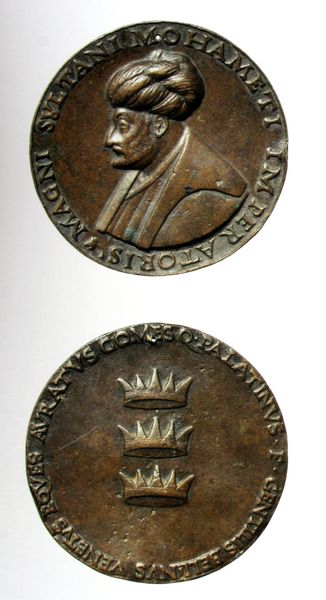
Titel: Medaillenbildnis Sultan Mehmed II.
Künstler: Gentile Bellini
Standort: Berlin
Institution: Staatliche Museen Preußischer Kulturbesitz, Münzkabinett
Schlagwörter: kopf, mann, weiß, braun, frisur, mund, nase, ohr, profil, alt, bart, falten, gesicht, rahmen, silber, bildnis, portrait, porträt, auge, gold, haare, mantel, drei, brustbild, krone, kreis, rund, relief, schrift, zwei, kaiser, könig, inschrift, büste, metall, bronze, oberkörper, messing, medaillon, orient, orientalisch, geld, rückseite, asien, kupfer, seite, text, herrscher, vorderseite, zacken, arabisch, seiten, medaille, turban, islam, römisch, sultan, prägung, münze, kronen, latein, umschrift, münzen, türke, byzanz, naher osten, imperator, mohammed, avers, zahlungsmittel, aes, signatum, seitenportrait, zahlung, nig, sultani mohammeti, smann, mohammad, inschriftr, kehrseite, palaiologos, hamet i, grosskaiser, mohamet i, atoris, imperatoris